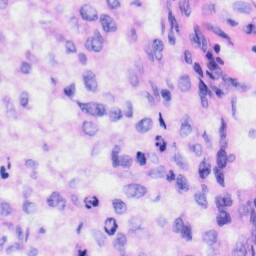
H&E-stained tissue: Liver